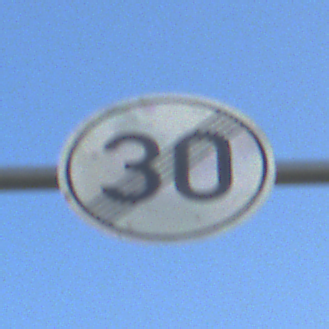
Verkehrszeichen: EndeGeschwindigkeit30
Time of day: SunriseSunset
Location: Outdoor (Nature)
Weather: Clear
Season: NotSpecified
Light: Natural